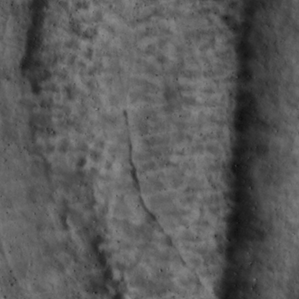
Label: non_frost